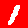
Digit: 1